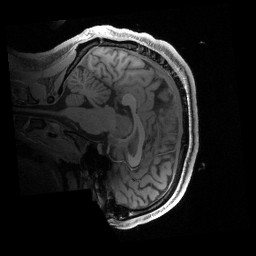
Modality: T1w
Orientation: sagittal
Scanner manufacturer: siemens
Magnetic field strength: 3 T
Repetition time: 2.4 s
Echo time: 0.00222 s